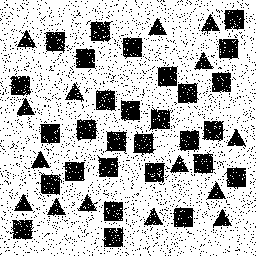
Squares: 29
Triangles: 15
Stars: 0
Total shapes: 44